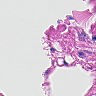
Metastatic tissue present: no